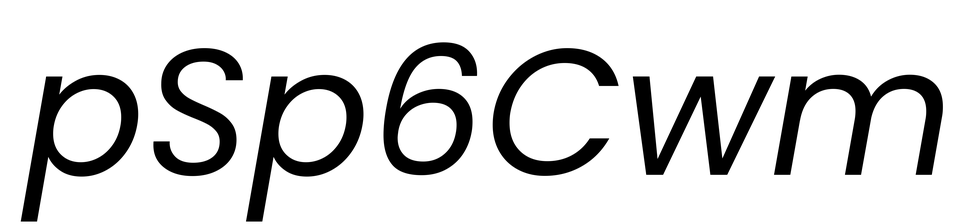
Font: Poppins-Italic